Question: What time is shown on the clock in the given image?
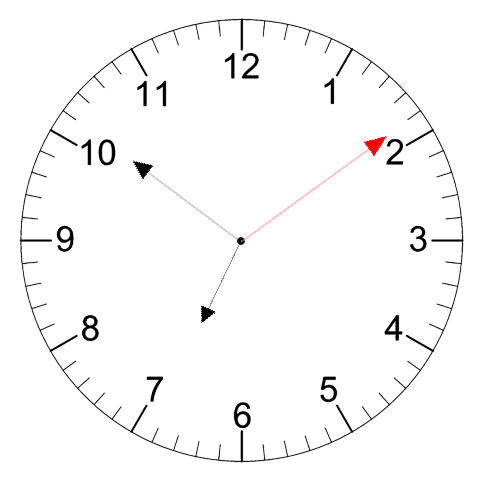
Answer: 06:51:09